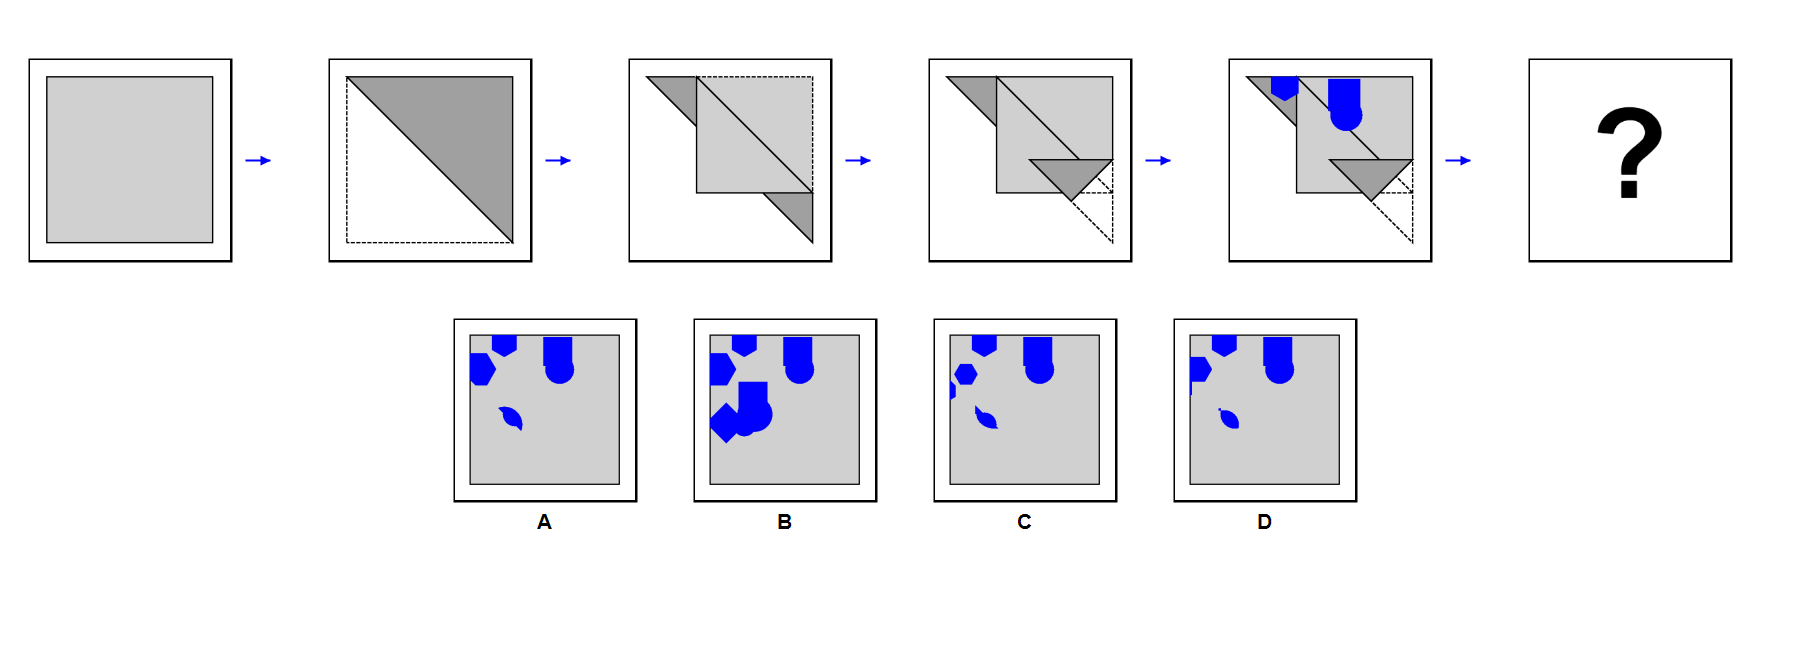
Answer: D